Aerial crown-view tile of a tropical tree (Barro Colorado Island, Panama), acquired 20250414:
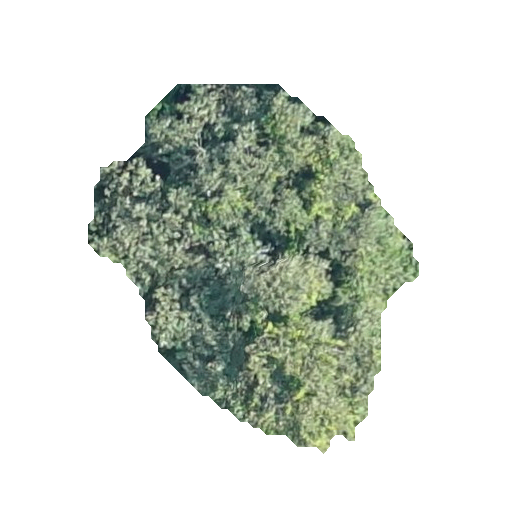
Species: Luehea seemannii
GBIF accepted scientific name: Luehea seemannii
Crown area: 116.425 m²